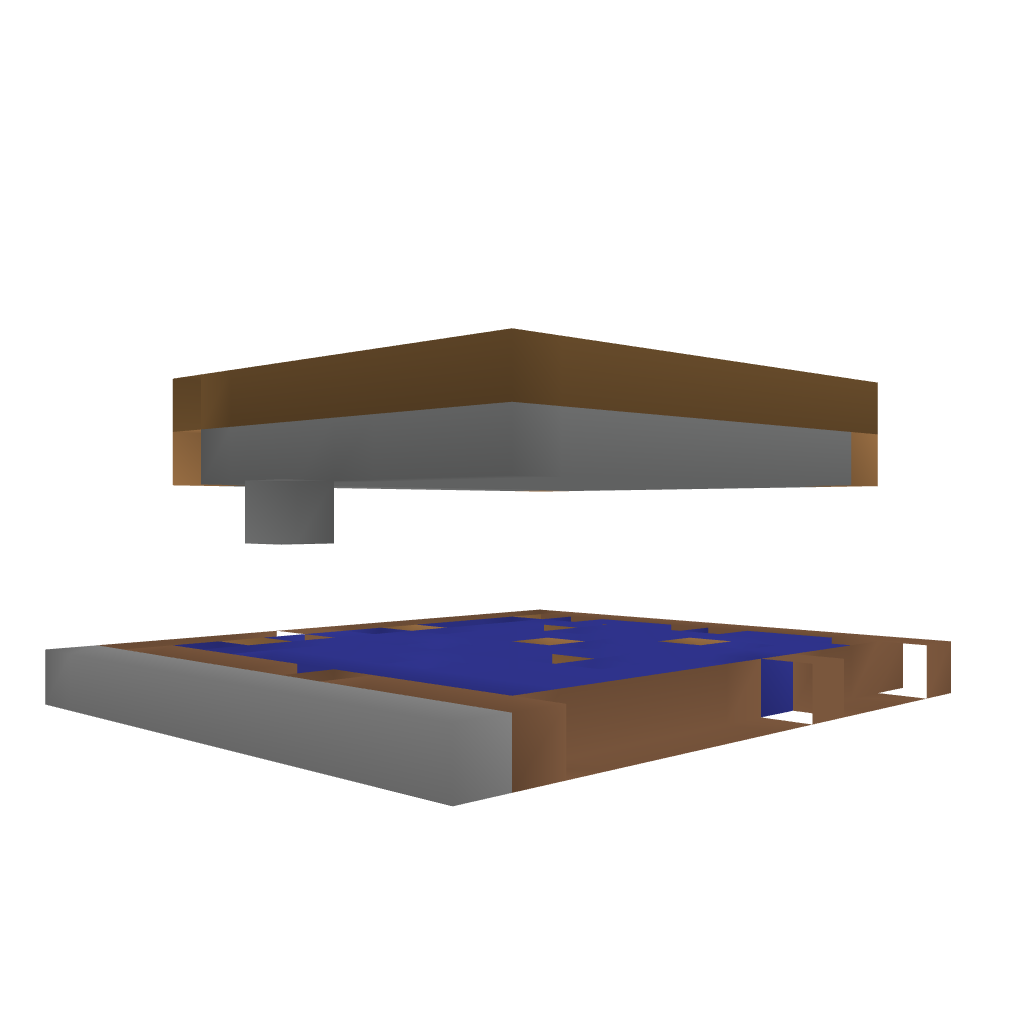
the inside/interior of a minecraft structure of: w4rl0's Basic House